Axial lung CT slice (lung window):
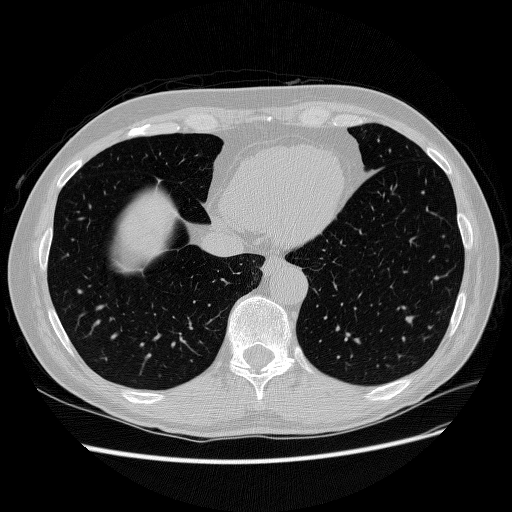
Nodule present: no